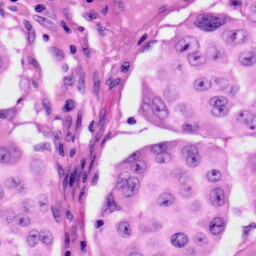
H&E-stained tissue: Skin